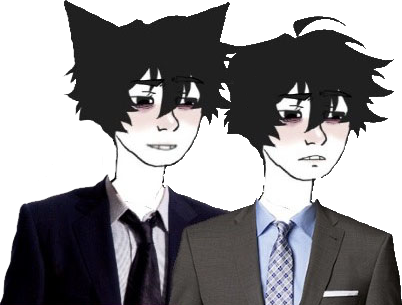
Label: 5_Twinkjak